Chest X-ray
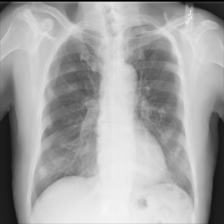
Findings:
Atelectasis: negative
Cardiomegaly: negative
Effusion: negative
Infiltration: negative
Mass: negative
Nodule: negative
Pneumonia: negative
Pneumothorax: negative
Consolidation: negative
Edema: negative
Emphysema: negative
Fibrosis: negative
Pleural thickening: negative
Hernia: negative